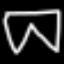
Label: pants